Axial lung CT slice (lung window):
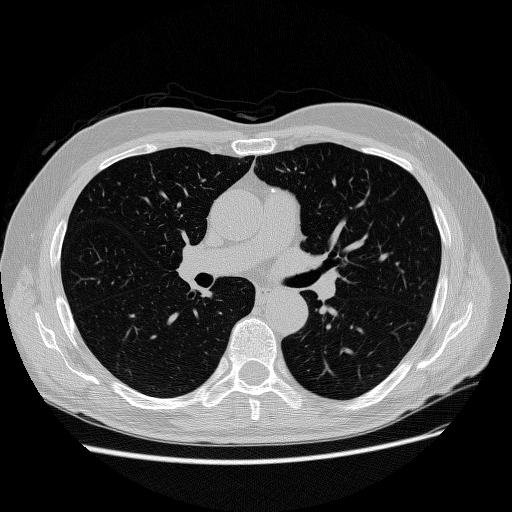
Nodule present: no